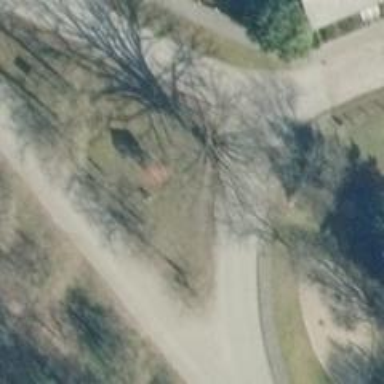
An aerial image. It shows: Residential road.